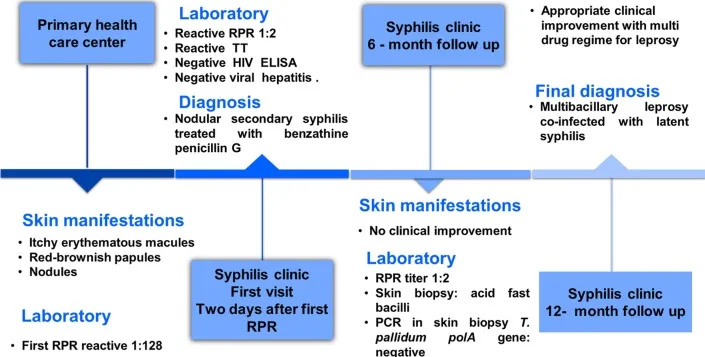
Summary timeline of clinical events. ELISA, Enzyme-linked immunosorbent assay; HIV, human immunodeficiency virus; PCR, polymerase chain reaction; RPR, rapid plasma reagin; TT, treponemal test.
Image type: chart (chart)